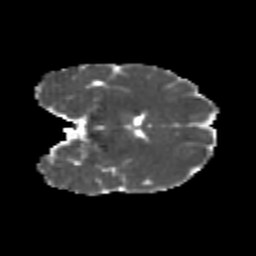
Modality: MD
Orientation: coronal
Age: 21
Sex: female
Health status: healthy
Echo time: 0.074 s